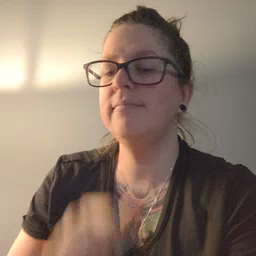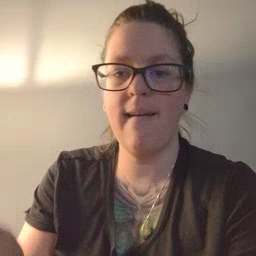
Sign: not